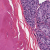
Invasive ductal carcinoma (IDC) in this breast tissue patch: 0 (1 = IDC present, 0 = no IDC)